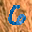
Label: 6